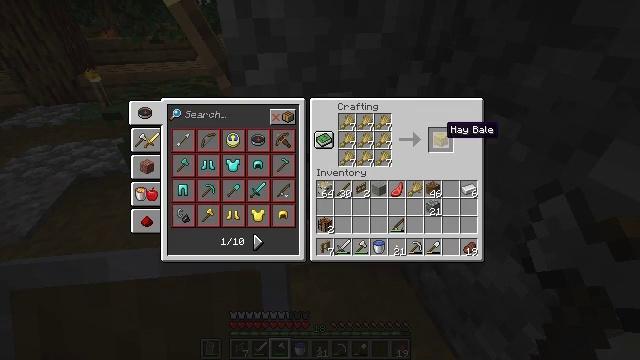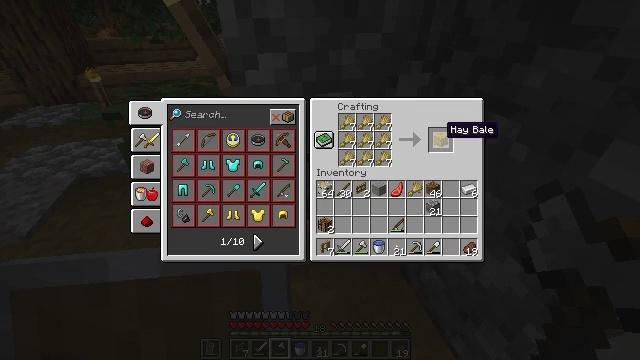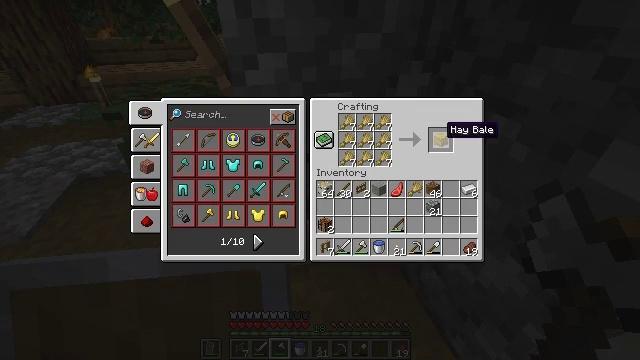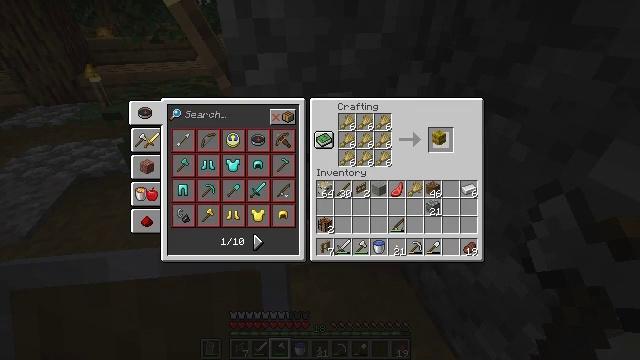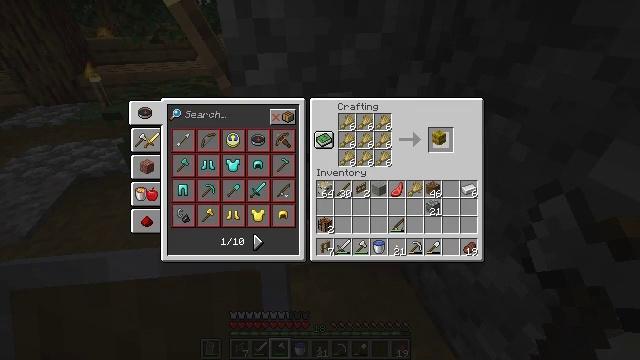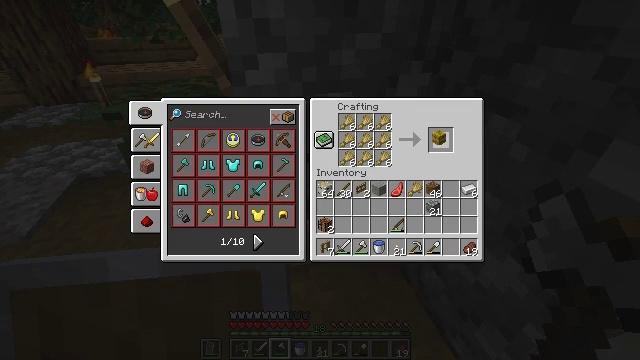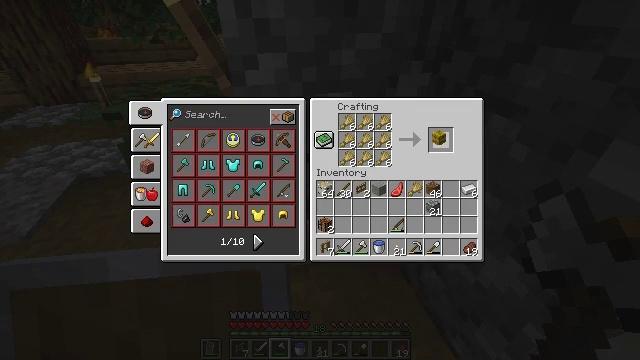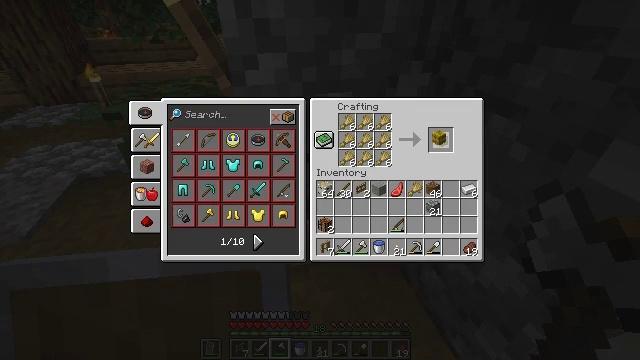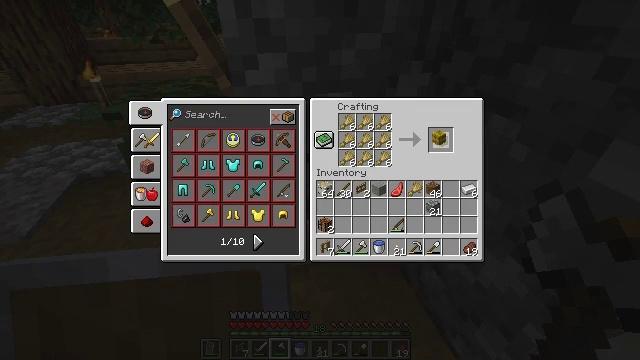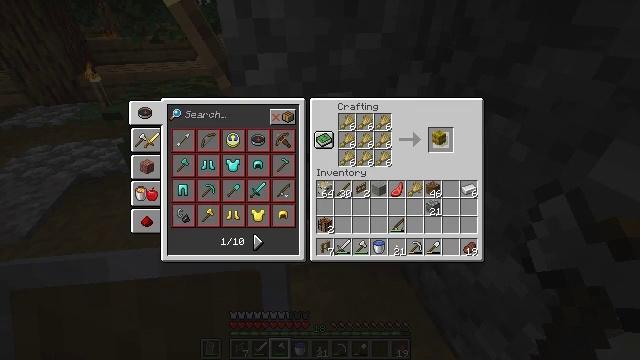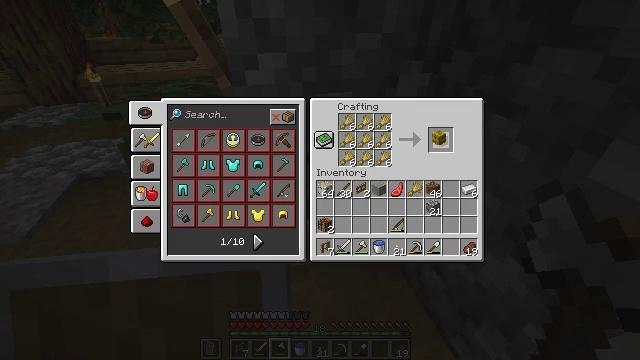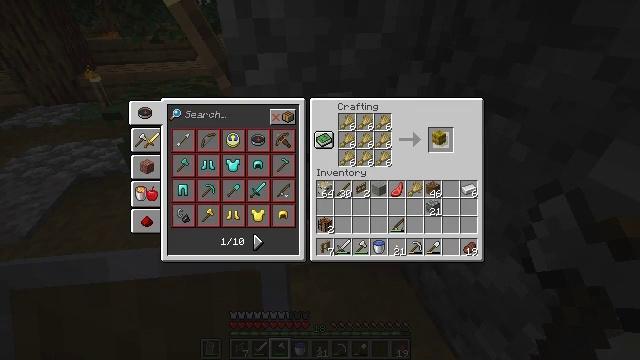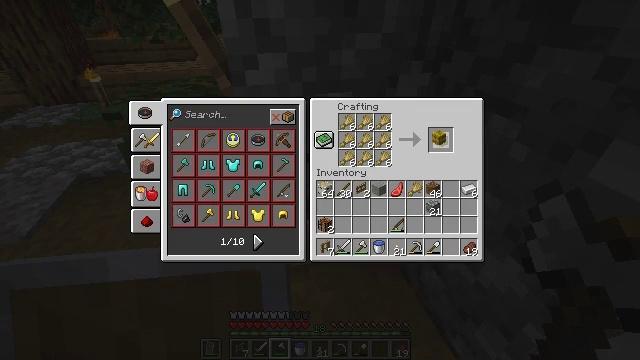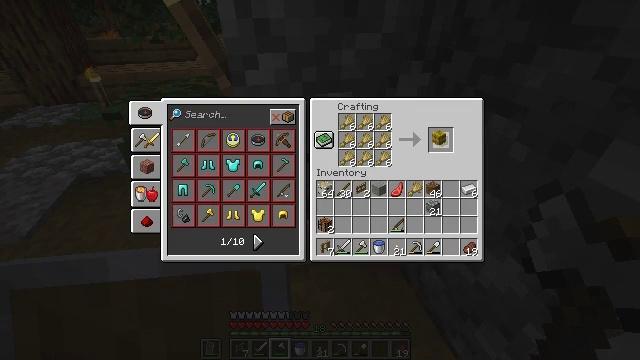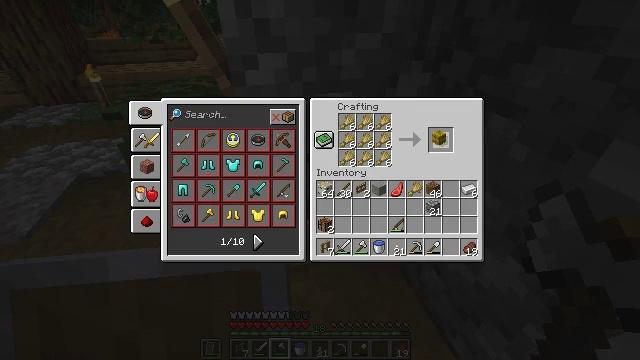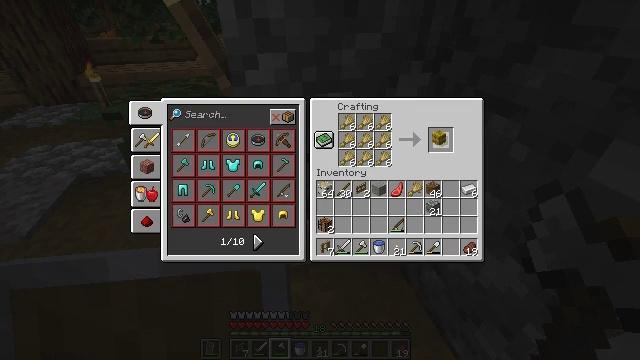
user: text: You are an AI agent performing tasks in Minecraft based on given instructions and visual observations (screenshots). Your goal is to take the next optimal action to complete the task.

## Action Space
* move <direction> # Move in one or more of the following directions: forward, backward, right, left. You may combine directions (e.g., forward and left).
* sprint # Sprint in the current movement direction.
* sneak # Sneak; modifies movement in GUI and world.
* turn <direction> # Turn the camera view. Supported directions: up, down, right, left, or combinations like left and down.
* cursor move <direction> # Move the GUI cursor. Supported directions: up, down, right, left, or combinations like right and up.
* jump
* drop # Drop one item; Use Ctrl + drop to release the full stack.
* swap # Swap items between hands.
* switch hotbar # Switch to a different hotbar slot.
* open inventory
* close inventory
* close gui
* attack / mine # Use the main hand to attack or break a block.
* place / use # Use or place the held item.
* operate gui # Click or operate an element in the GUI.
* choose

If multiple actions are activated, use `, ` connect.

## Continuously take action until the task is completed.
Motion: motion action
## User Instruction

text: Produce a hay block by combining wheat.
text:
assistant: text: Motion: no_op
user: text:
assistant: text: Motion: no_op
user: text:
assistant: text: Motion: operate gui
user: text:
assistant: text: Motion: operate gui
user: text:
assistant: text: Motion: operate gui
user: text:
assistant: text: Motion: operate gui
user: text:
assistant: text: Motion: operate gui
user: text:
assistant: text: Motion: operate gui
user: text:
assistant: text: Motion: operate gui
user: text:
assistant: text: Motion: operate gui
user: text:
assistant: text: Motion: operate gui
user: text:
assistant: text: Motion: operate gui
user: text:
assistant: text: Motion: operate gui
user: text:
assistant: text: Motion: operate gui
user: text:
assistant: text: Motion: operate gui
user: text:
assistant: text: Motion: operate gui
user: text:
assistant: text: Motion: operate gui
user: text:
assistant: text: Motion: operate gui
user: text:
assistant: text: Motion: no_op
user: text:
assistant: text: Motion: no_op
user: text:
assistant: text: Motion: no_op
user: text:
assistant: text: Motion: operate gui
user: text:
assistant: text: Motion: operate gui
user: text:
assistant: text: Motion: no_op
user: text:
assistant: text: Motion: no_op
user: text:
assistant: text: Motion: operate gui
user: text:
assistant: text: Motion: operate gui
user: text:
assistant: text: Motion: no_op
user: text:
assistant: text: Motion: no_op
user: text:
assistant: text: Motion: operate gui